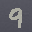
Label: 9